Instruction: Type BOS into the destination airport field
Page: home
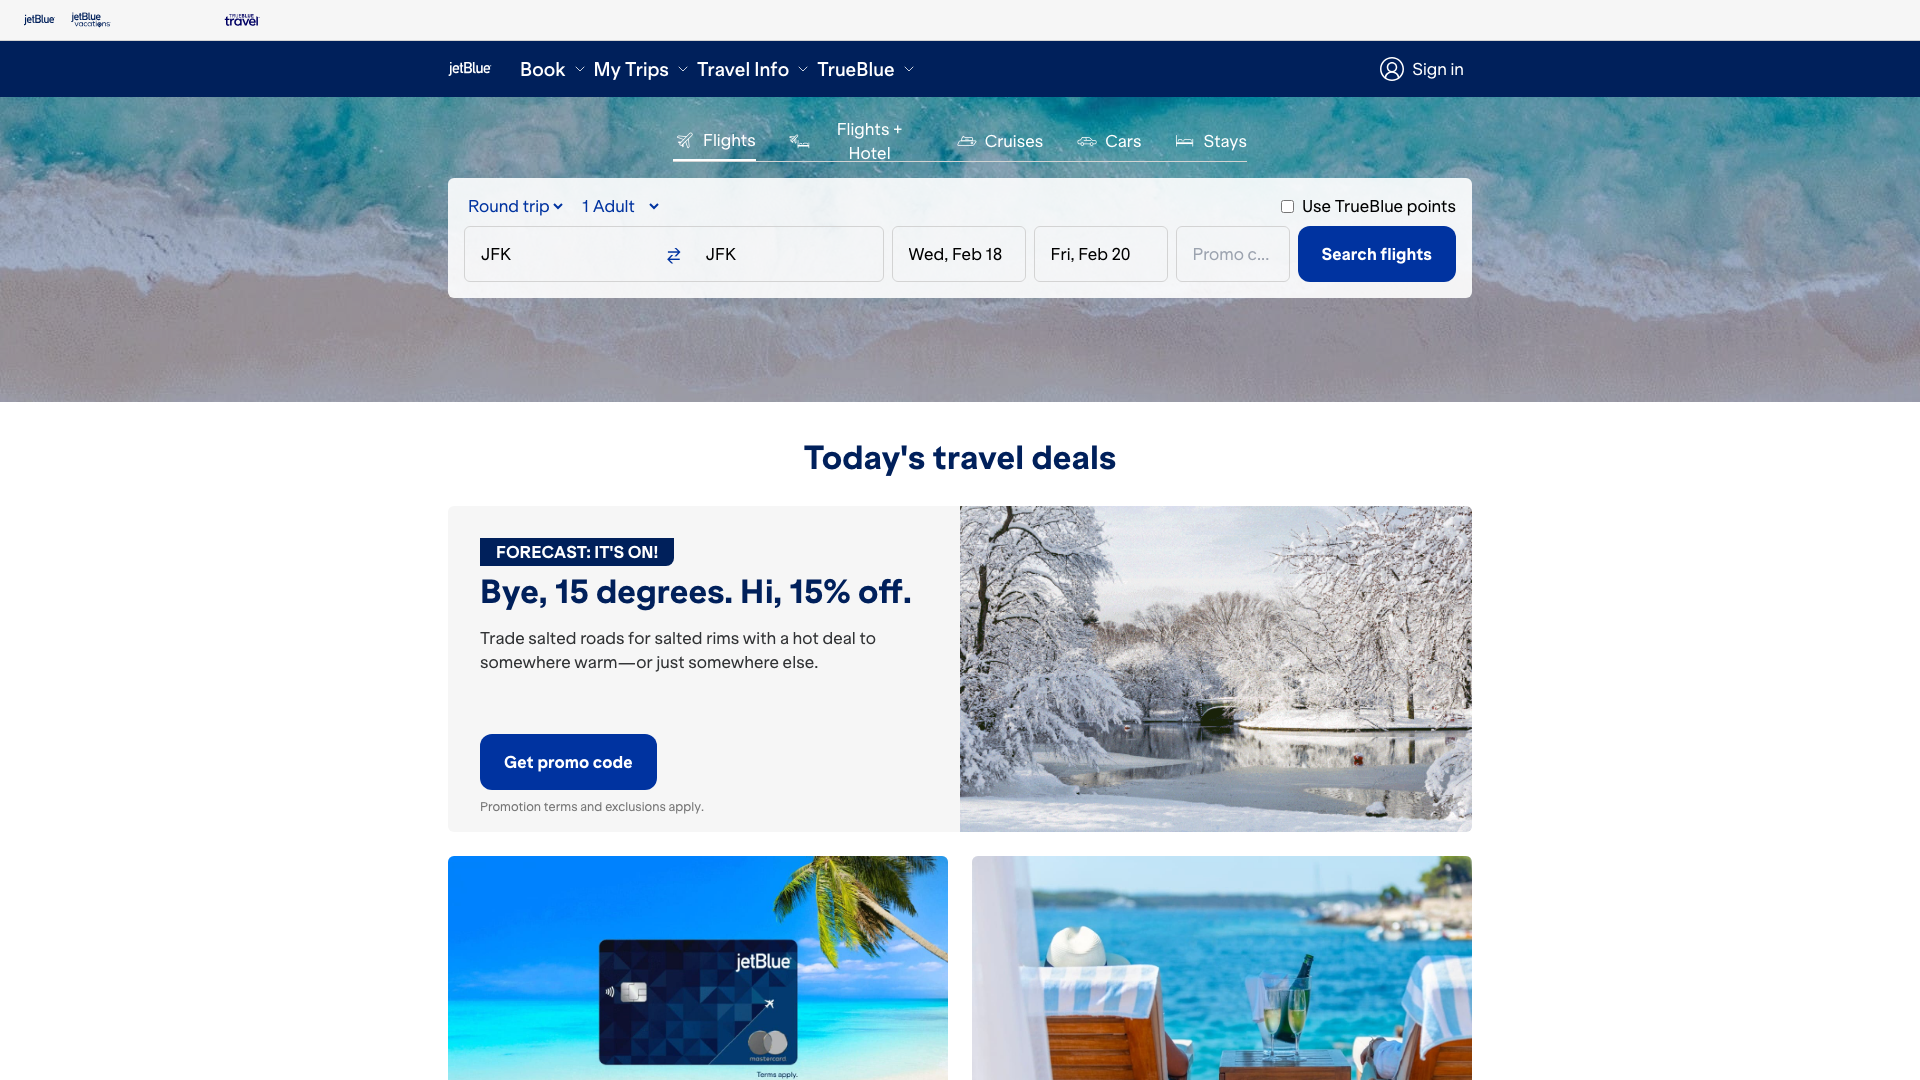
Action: type